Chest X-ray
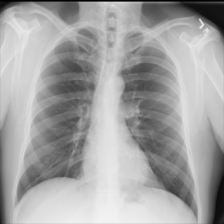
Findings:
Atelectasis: negative
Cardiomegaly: negative
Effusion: negative
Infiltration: negative
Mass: negative
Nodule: negative
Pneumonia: negative
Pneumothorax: negative
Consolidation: negative
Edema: negative
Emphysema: negative
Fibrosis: negative
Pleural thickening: negative
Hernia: negative